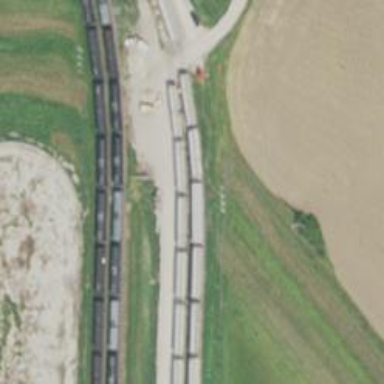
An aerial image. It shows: Railway spur service.